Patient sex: F
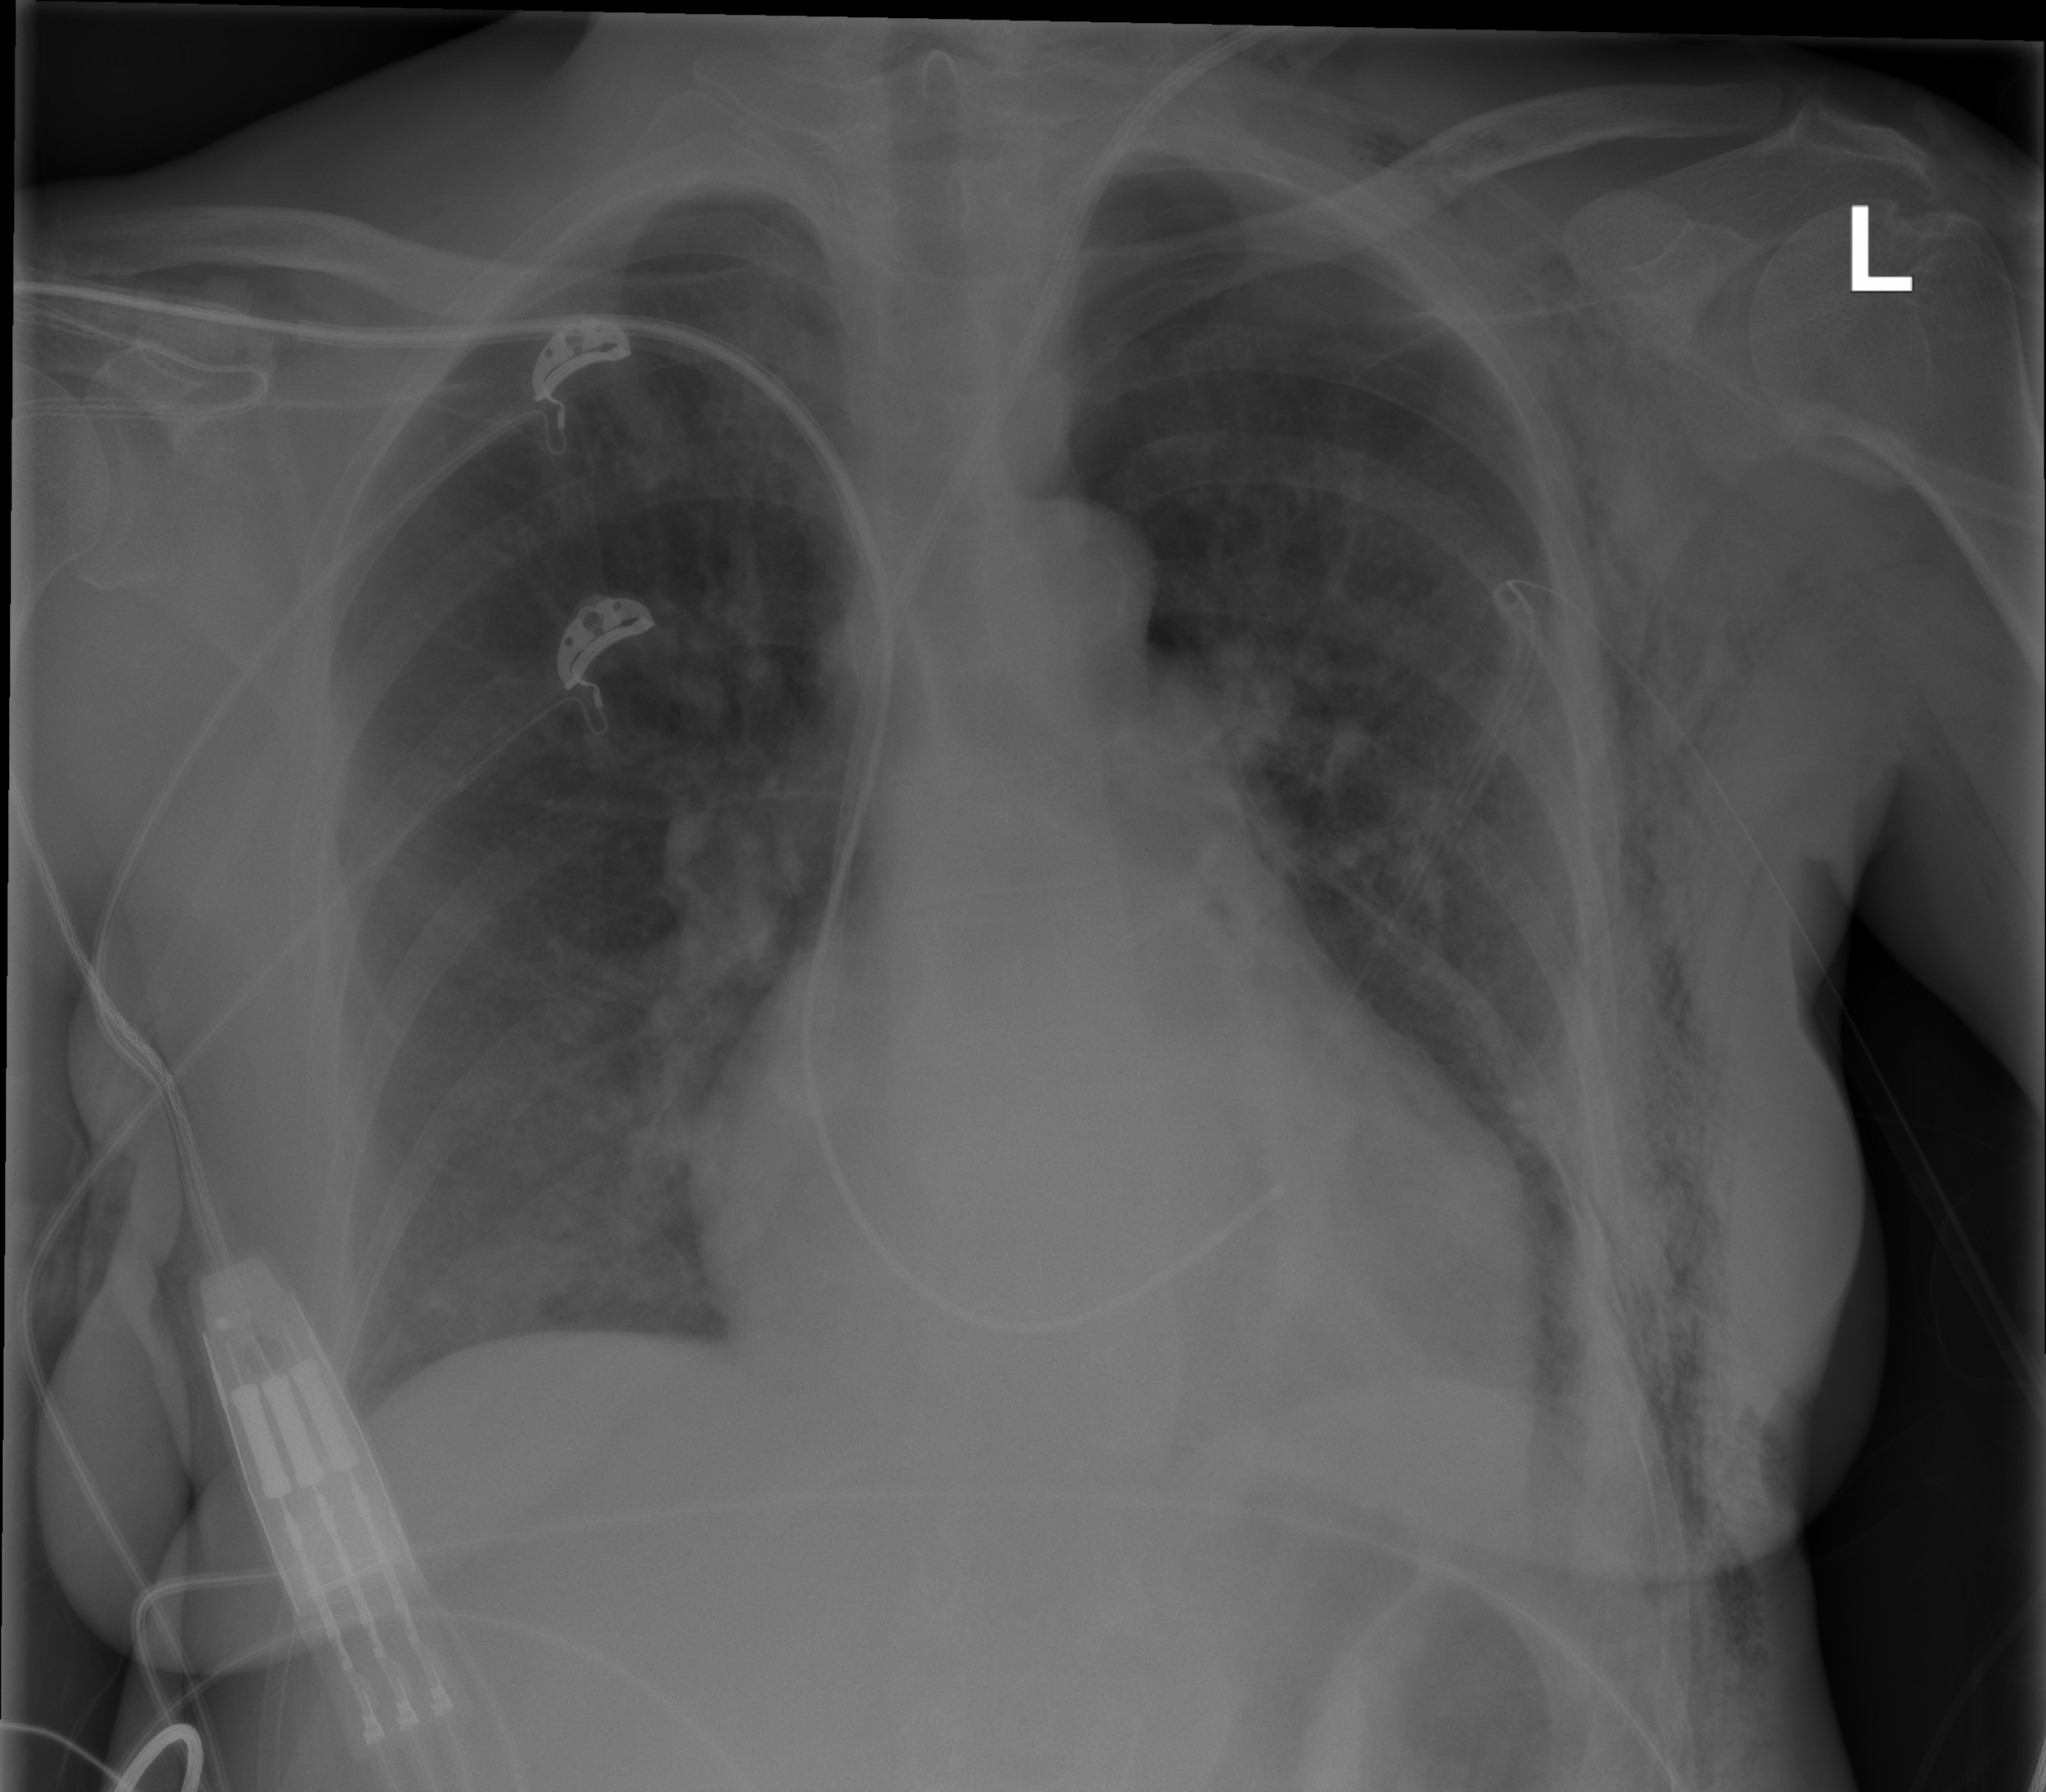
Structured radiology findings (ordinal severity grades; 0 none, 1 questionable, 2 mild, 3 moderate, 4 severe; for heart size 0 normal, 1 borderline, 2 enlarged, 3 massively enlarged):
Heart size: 1
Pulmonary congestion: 0
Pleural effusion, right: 0
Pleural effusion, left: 0
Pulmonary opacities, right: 1
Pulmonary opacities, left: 0
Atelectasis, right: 0
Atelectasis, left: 0